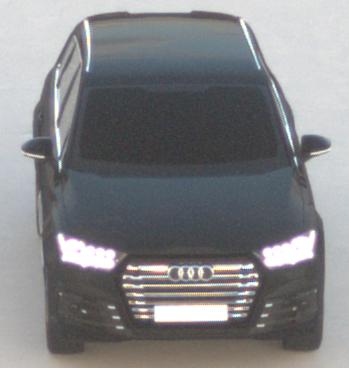
Make: Audi
Model: SQ7
Detailed model: -
Model produced from: 2016
Model produced until: 2018
Doors: 5
Color: black
Road condition: dry road
Daytime: sunrise or sunset
Contrast: medium contrast